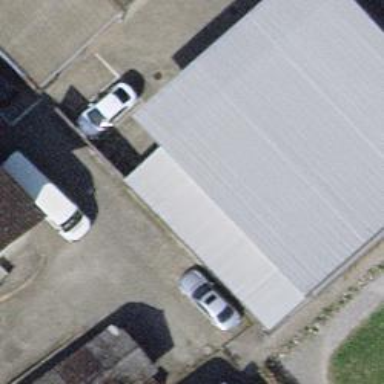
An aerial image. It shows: Charging station.